Question: I was given a problem in my cryptography class here:

Now, I figured instead of doing the annoying pen/paper work, I'd just write up some Java code. I know how to use Java to convert a hex string to a binary character array, but what i need to know how to do, is delete the least significant bit of those binary values.
Here is the code I've written in order to find the binary vales:
'''
public static void main(String[] args) {
String key = "5B5A57676A56676E"; //hexadecimal key
char[] keyCharArray = key.toCharArray();
for (int i = 0; i < key.length(); i++) {
System.out.print(HexToBinary((keyCharArray[i]))+",");
}
}
public static String HexToBinary(char Hex) {
int i = Integer.parseInt(Character.toString(Hex), 16);
return String.format("%04d", Integer.parseInt(Integer.toBinaryString(i)));
}
'''
Any help would be appreciated. Thank you.
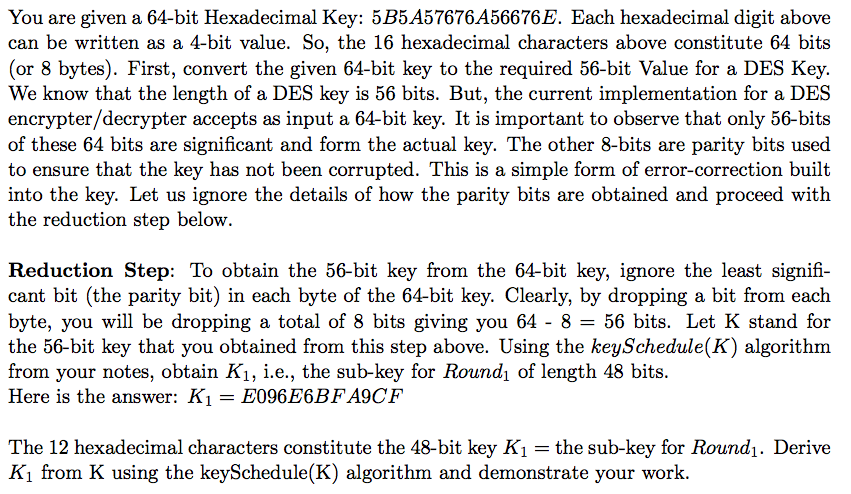
Answer: If you had a 'byte b' you could get the least significant bit with 'boolean lsb = (b & 1) == 1;'. If lsb is true, then the lsb was 1... otherwise, it was 0. To remove the lsb, you shift 'b' right by one (e.g. 'b >>= 1').